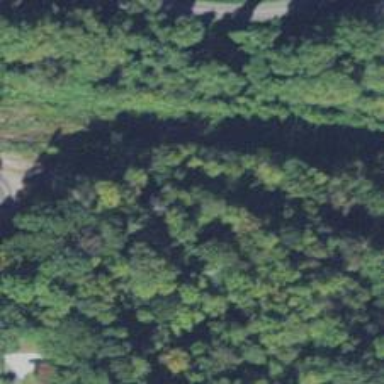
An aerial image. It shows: Disused railway siding.